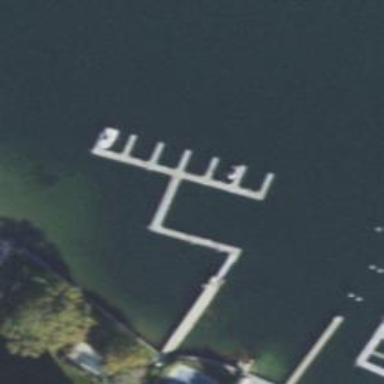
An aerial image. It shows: Man-made pier.